Aerial crown-view tile of a tropical tree (Barro Colorado Island, Panama), acquired 20250512:
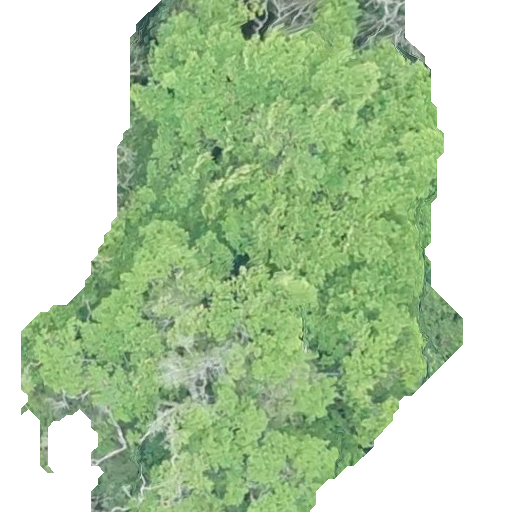
Species: Terminalia amazonia
GBIF accepted scientific name: Terminalia amazonica
Crown area: 297.896 m²